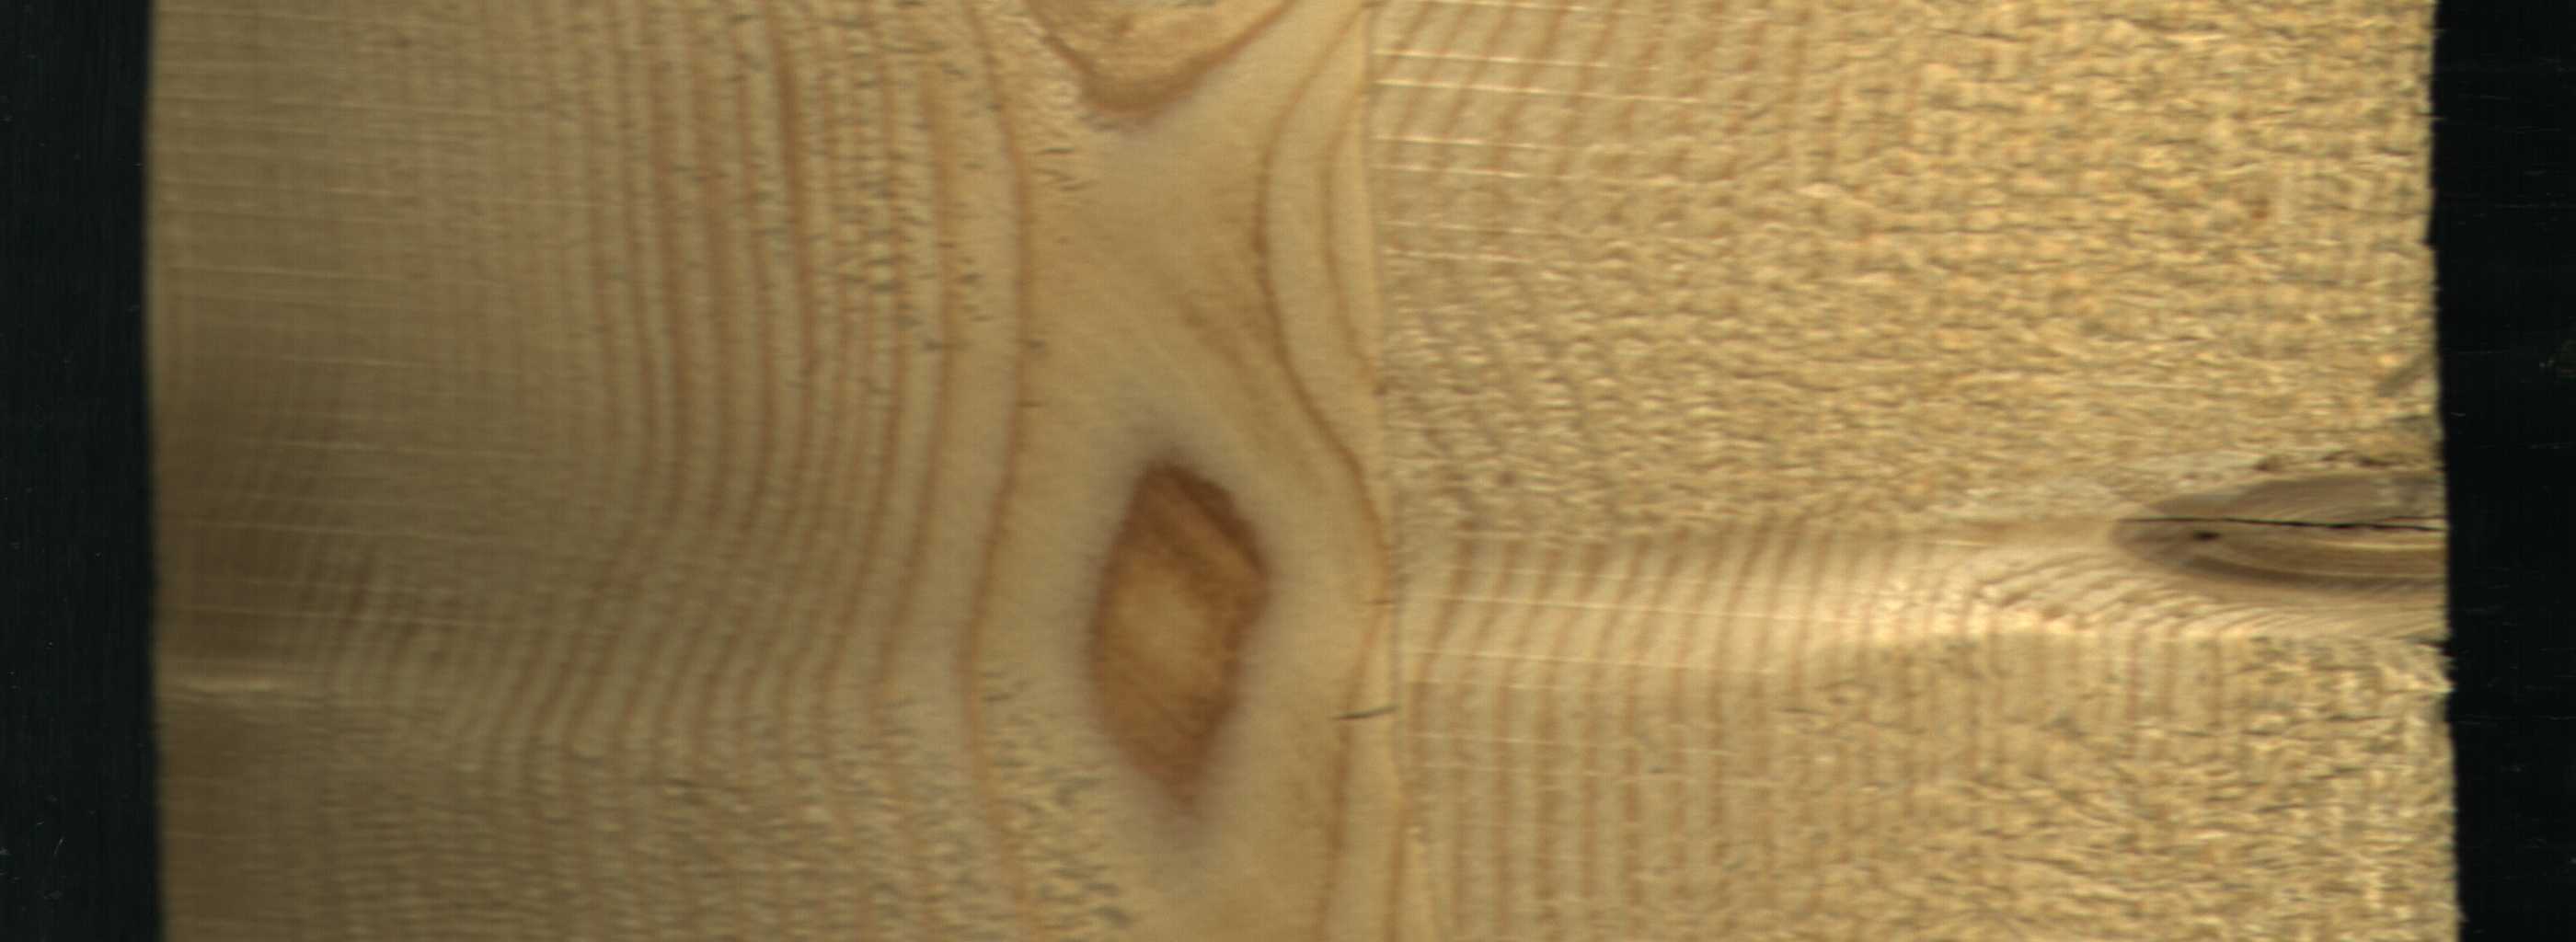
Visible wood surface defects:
knot_with_crack